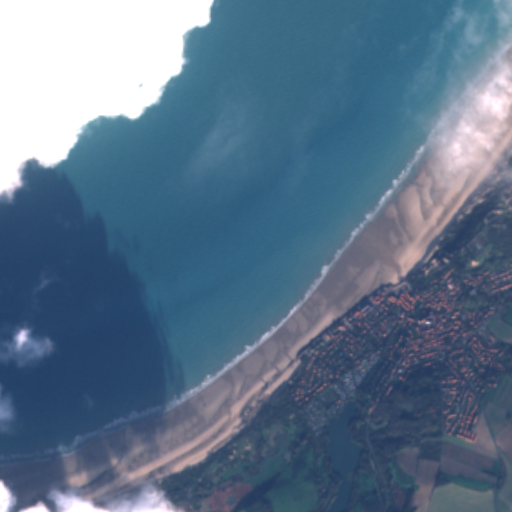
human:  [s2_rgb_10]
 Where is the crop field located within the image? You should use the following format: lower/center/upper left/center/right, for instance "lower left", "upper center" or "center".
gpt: The crop field is located in the lower right of the image.
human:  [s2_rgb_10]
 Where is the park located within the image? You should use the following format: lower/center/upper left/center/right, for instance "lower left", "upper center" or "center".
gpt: The park is located in the center right of the image.
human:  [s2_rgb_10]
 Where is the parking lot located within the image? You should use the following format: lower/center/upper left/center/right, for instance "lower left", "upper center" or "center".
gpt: The parking lot is located in the lower right of the image.
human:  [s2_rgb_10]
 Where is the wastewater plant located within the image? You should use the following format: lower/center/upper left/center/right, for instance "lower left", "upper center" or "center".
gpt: The wastewater plant is located in the center right of the image.
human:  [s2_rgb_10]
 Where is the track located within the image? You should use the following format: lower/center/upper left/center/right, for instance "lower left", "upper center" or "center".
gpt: There is no track in the image.